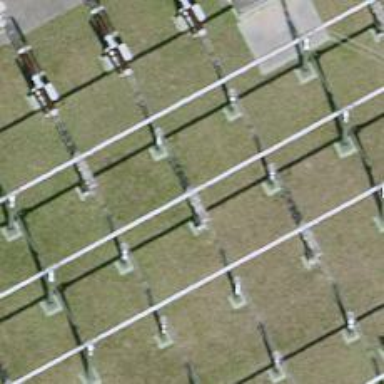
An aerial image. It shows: Power line with three cables in bay configuration.